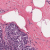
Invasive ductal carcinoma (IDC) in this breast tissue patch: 0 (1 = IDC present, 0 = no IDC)